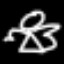
Label: angel